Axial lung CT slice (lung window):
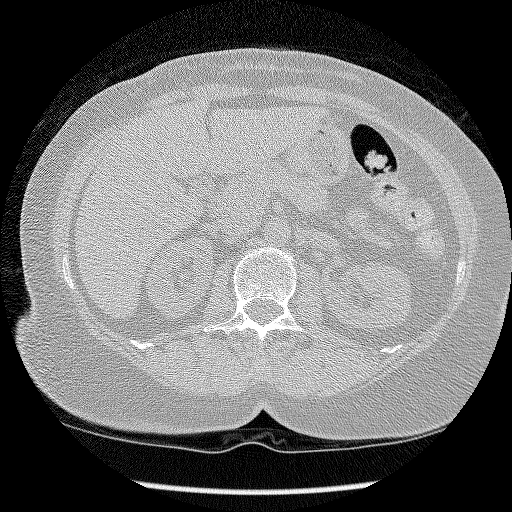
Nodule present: no